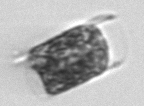
Label: Hemiaulus